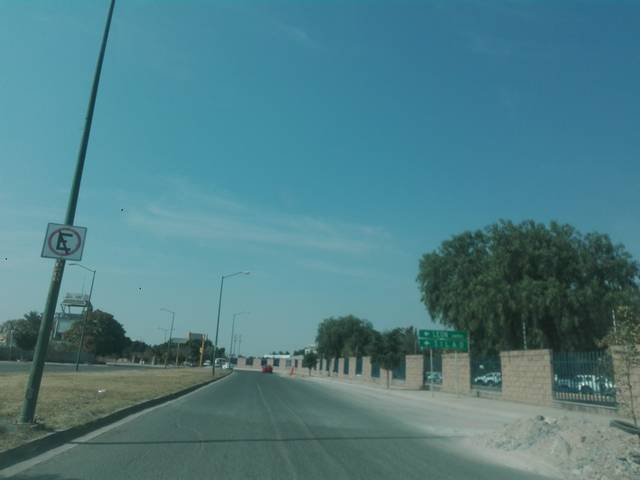
Region: Mexico
Coordinates: 21.062, -101.578